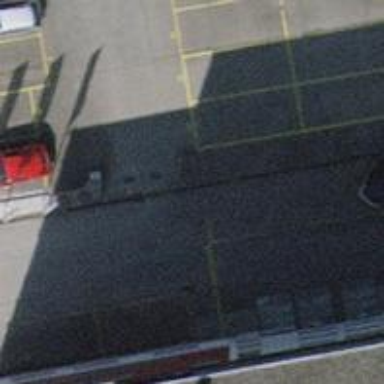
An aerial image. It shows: Lift gate barrier.